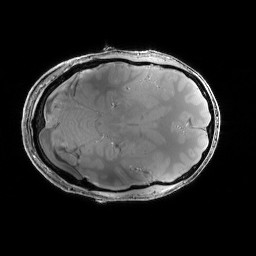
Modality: PDw
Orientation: axial
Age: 29
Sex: male
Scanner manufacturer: siemens
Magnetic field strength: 6.98 T
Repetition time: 1.3 s
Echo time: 0.00231 s